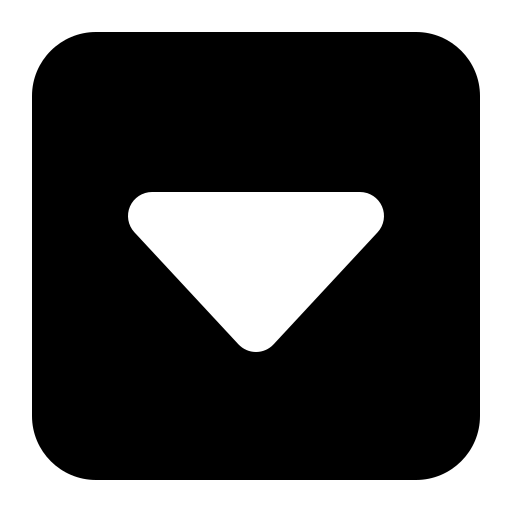
Tags: icon, FontAwesome, fa-icon, solid, square, caret, down